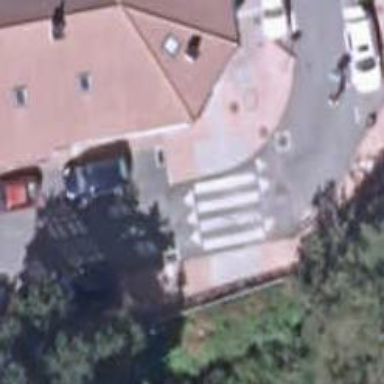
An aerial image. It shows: Marked crossing with traffic-calming table.